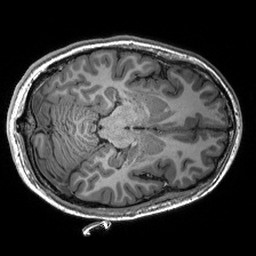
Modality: T1w
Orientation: axial
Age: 25
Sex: male
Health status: healthy
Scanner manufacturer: siemens
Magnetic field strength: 3 T
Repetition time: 2.53 s
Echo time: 0.00288 s